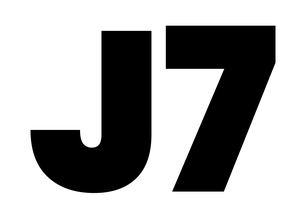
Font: Poppins-Black